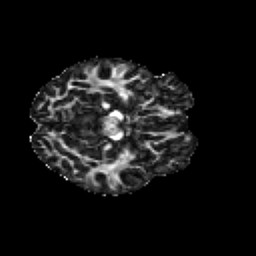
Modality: FA
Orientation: axial
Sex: female
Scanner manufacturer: siemens
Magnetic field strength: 3 T
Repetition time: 5 s
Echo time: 0.071 s